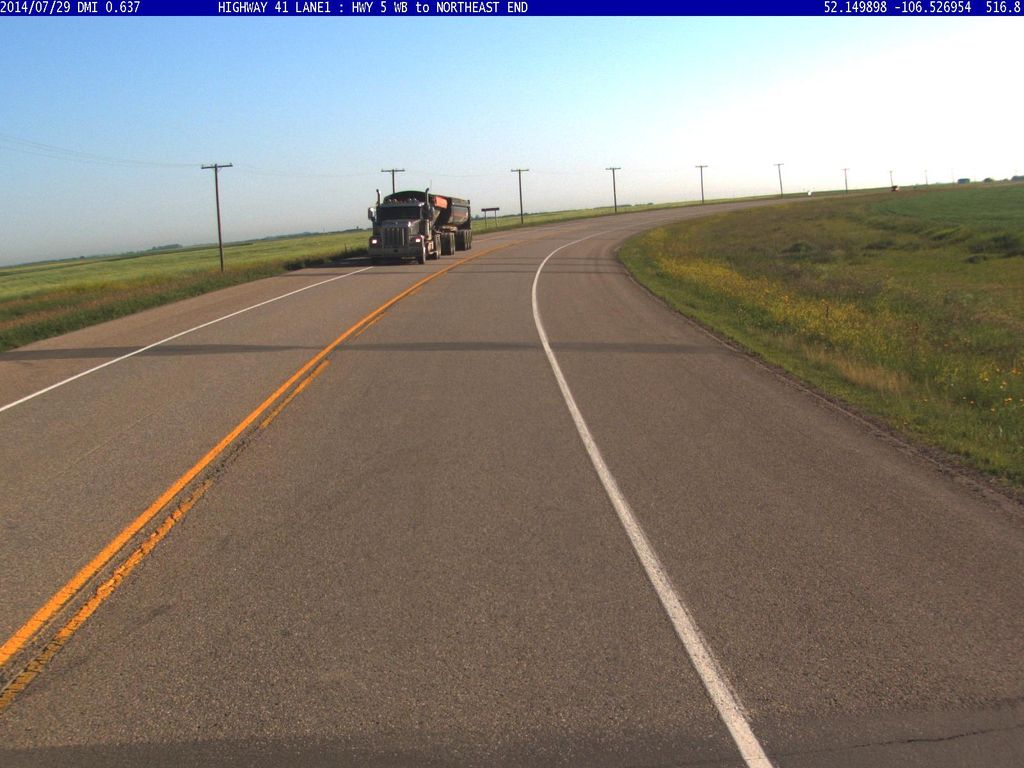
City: saskatoon